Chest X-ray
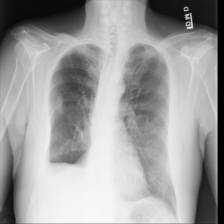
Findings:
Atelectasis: negative
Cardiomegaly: negative
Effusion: negative
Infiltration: positive
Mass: negative
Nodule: negative
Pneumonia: negative
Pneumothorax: negative
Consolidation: negative
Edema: negative
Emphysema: negative
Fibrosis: negative
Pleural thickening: negative
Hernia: negative